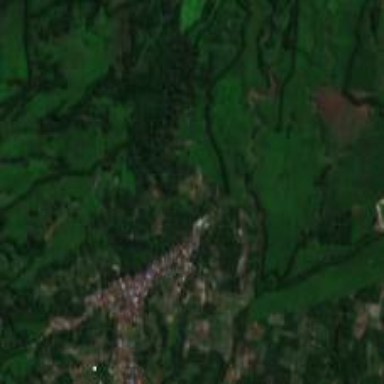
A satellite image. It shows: Village area.